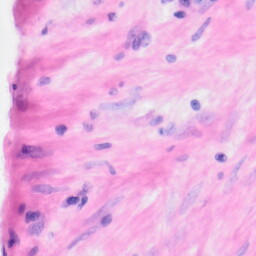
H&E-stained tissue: Kidney